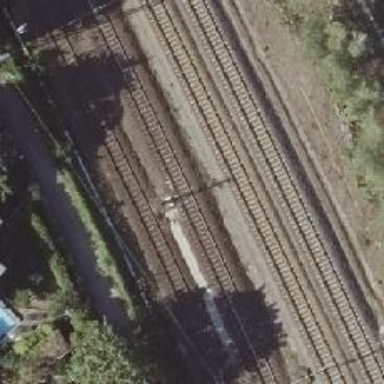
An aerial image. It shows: Railway signal.